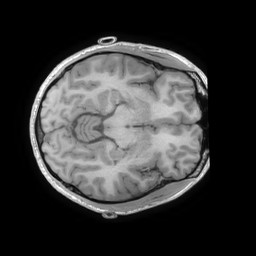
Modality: T1w
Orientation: axial
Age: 26
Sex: male
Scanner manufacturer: ge
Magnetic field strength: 3 T
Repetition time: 0.007276 s
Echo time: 0.002812 s